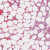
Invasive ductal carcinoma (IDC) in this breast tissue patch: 0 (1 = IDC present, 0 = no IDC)